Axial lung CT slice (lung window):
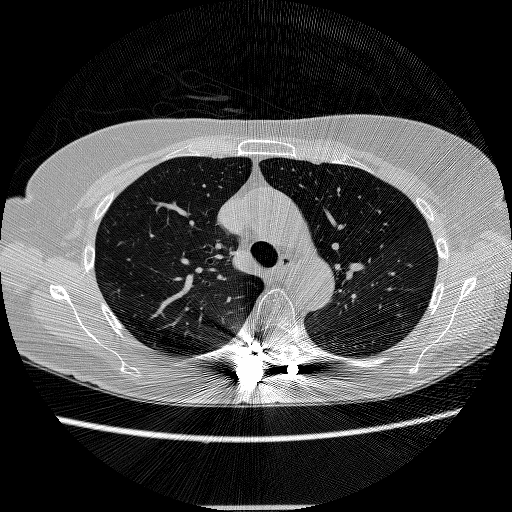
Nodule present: no